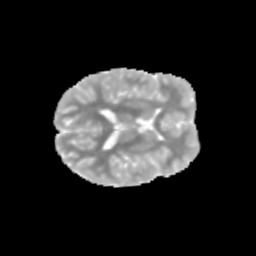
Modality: MD
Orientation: axial
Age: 12
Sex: female
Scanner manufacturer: siemens
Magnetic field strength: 3 T
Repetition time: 3.8 s
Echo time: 0.07 s